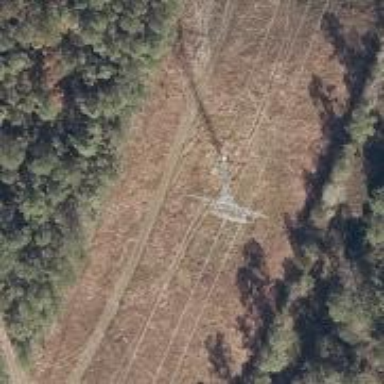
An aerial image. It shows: Power tower.